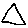
Label: triangle